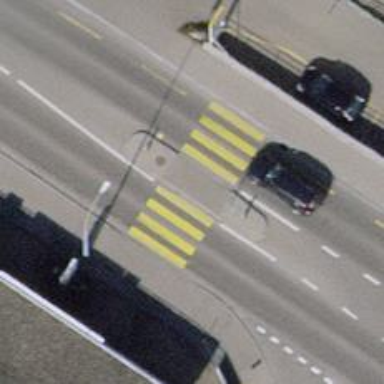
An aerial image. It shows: Uncontrolled zebra crossing with central island.